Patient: sex M, age 35
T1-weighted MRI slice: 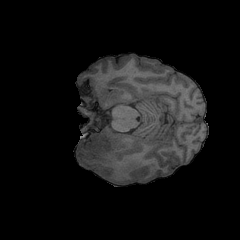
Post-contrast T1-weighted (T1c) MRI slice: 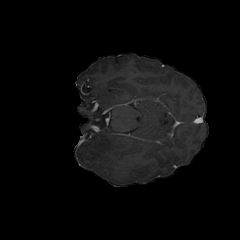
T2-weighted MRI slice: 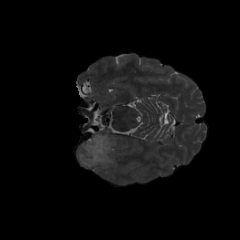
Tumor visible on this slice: yes
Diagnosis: Astrocytoma, IDH-mutant
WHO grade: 4